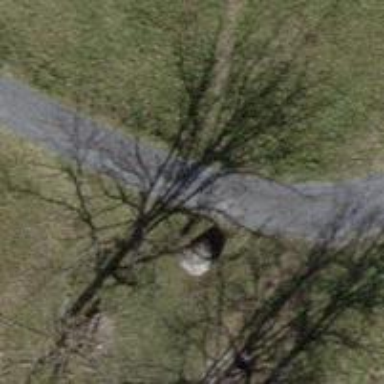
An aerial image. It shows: Grassy path.